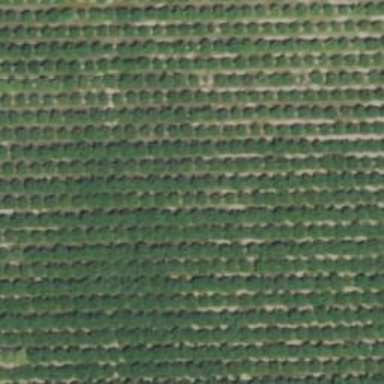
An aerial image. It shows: Orchard.